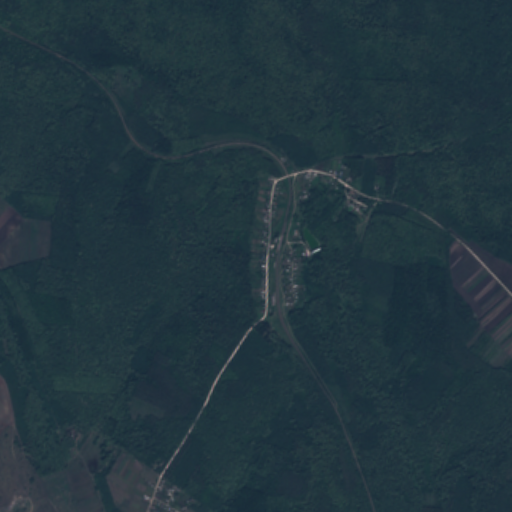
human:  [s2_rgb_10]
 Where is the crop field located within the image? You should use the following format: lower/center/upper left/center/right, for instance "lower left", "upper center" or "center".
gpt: The crop field is located in the lower left of the image.
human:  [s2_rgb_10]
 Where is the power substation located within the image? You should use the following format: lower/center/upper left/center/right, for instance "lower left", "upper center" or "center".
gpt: The power substation is located in the center of the image.
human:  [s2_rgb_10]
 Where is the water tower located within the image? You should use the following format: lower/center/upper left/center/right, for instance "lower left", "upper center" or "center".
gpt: The water tower is located in the center of the image.
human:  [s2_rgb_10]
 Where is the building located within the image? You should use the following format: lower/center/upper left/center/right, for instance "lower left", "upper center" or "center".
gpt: There is no building in the image.